Question: I have a 'UIView' that I am trying to animate flipping down, while having its axis at the bottom of the view. E.g.:

To do this, I am trying to use a UIView animation:
'''
[UIView animateWithDuration:3 delay:0 options:UIViewAnimationCurveEaseOut animations:^{
// Flip Down
top3.layer.anchorPoint = CGPointMake(0.5, 1.0);
top3.layer.transform = CATransform3DMakeRotation(M_PI, 1, 0, 0);
} completion:^(BOOL finished) {
// Reset?
//top3.transform = CGAffineTransformMakeScale(1, 1);
}];
'''
Right now it isn't working how I want, it seems like the view is animating AWAY from the user rather then toward. It does't seem to give a 3D effect that makes it look closer to the user when rotating down, as shown in my image. I am positive that this is because of my lack of understanding how to use 'CATransform3DMakeRotation'.
- - 'anchorPoint''anchorPoint'- 'UIView''UIViewAnimationCurveEaseOut'-
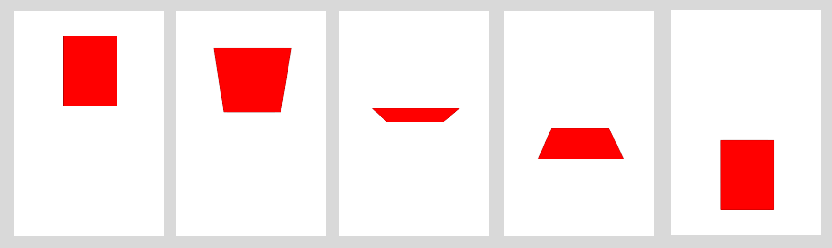
Answer: - 'transform''m34'<URL>- 'anchorPoint'- 'UIViewAnimationOptionBeginFromCurrentState | UIViewAnimationOptionCurveEaseInOut | UIViewAnimationOptionAllowUserInteraction'-